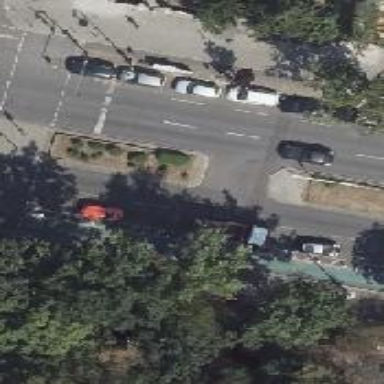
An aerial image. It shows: Secondary road with asphalt surface. It is dual carriageway with lane markings and designated parking on the right lane.